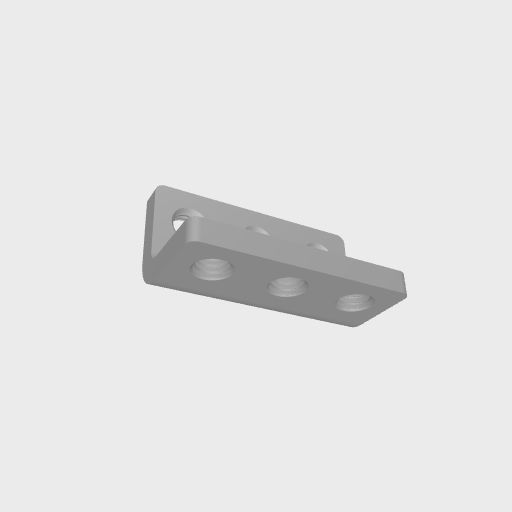
Part: ThreadedLBracket3H